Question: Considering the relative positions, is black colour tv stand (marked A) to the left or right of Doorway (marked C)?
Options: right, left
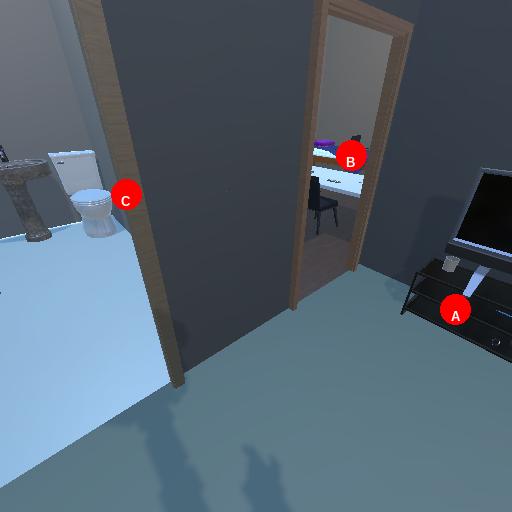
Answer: right